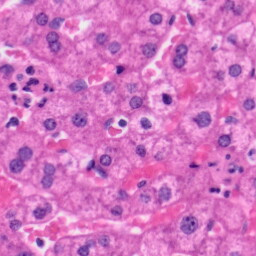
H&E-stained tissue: Liver